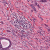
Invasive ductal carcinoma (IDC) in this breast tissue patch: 1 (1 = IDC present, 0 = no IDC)